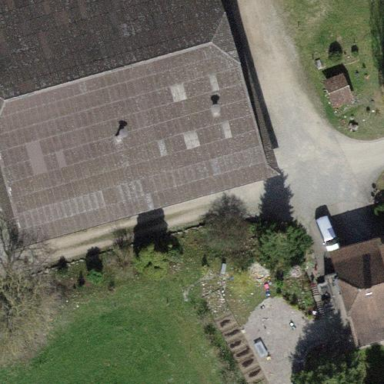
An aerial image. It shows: Barn.